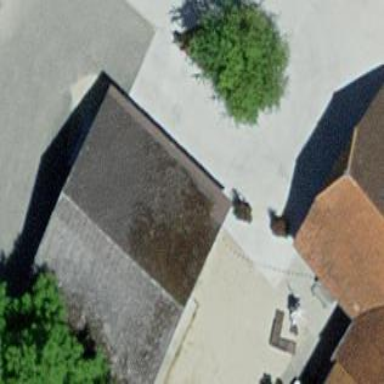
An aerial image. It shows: Garage building.